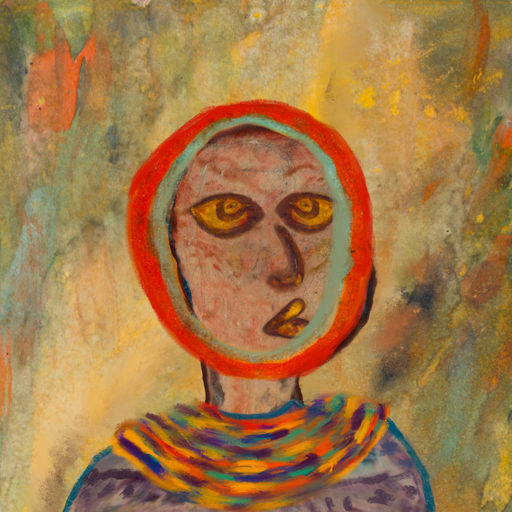
Background: Comrade, Head And Neck Side: Orphan, Face Side: Comrade, Bust: HillGirl, Hair Side: Sisters, Head Accessory: Blank, Second Necklace: An_Impression_2, Necklace: Blank, Baby: Blank